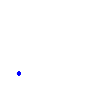
Particle: proton